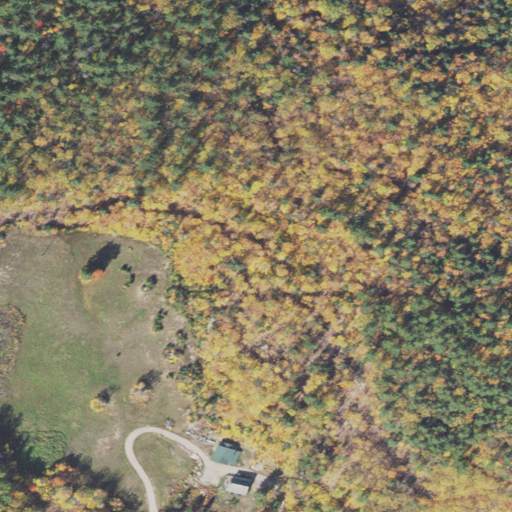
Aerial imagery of mountain in New Hampshire named Bald Hill containing mixed forest, shrub, evergreen forest, deciduous forest, low intensity development, and medium intensity development